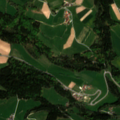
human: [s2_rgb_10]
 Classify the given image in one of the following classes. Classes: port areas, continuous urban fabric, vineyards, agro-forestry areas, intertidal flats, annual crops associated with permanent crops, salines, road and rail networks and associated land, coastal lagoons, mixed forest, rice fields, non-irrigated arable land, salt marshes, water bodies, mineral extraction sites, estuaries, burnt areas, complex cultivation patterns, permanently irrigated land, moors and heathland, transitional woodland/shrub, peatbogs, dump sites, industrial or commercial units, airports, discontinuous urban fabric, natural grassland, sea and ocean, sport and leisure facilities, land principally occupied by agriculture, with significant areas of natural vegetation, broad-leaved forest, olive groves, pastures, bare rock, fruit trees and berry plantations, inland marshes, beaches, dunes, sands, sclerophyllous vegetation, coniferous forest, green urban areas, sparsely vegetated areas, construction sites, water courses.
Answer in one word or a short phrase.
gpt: complex cultivation patterns, land principally occupied by agriculture, with significant areas of natural vegetation, mixed forest